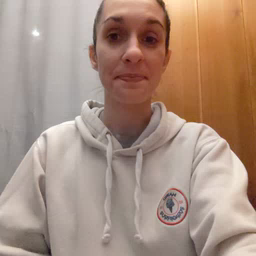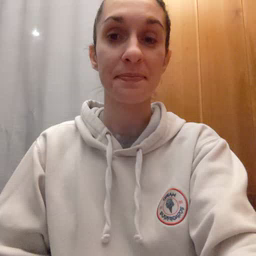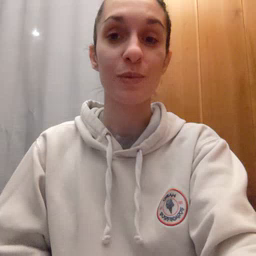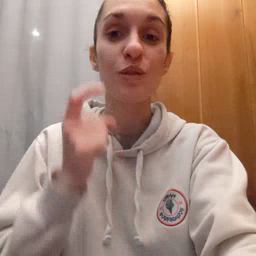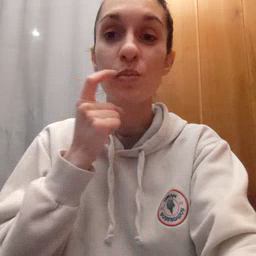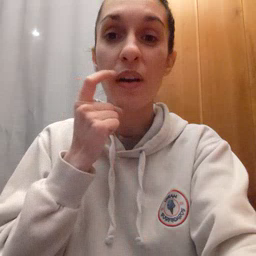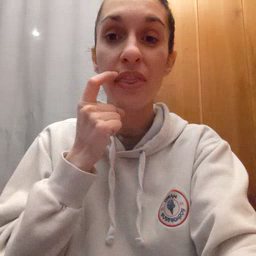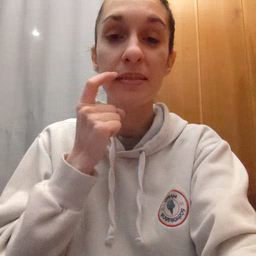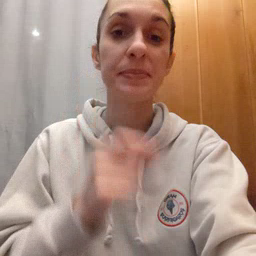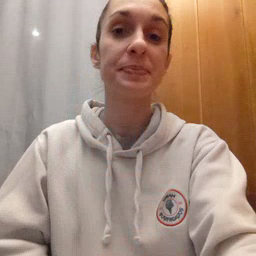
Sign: tooth